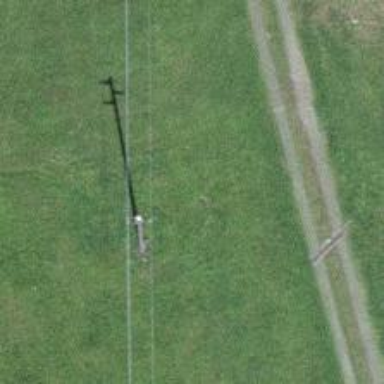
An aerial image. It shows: Power pole.